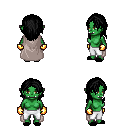
a pixel art fantasy rpg character, female body template, orc, green skin, gray cape, white pants, black long hairstyle, gold gloves, black slippers, four views (front, back, left, right), 2x2 character sprite sheet, small pixel art, hard edges, no anti-aliasing